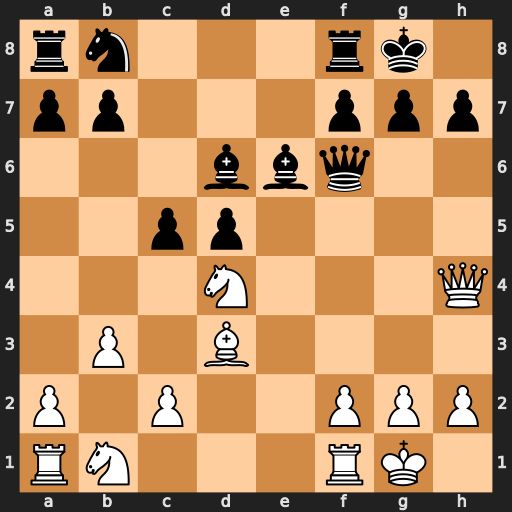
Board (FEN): rn3rk1/pp3ppp/3bbq2/2pp4/3N3Q/1P1B4/P1P2PPP/RN3RK1
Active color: w
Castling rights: -
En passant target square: -
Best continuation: Qxh7#